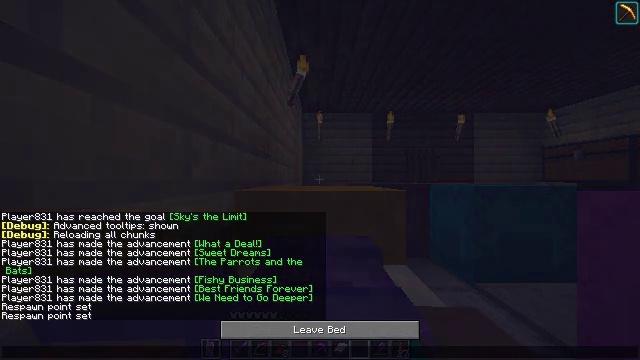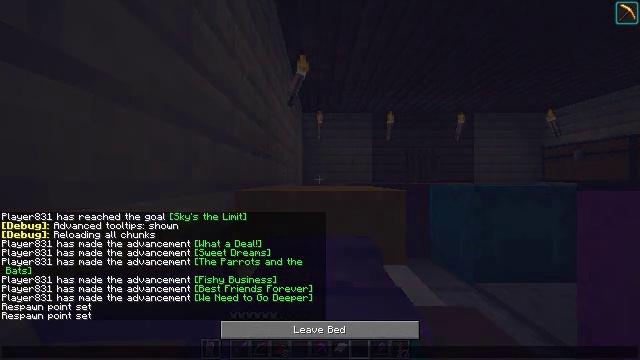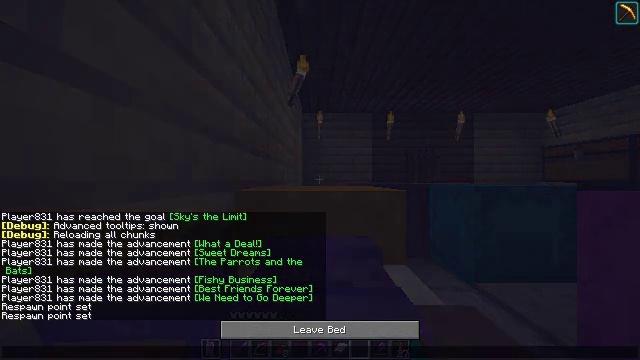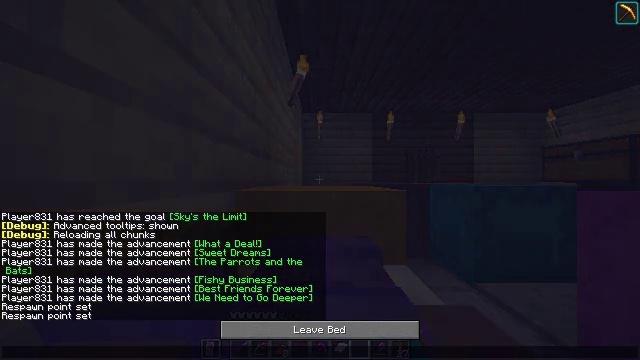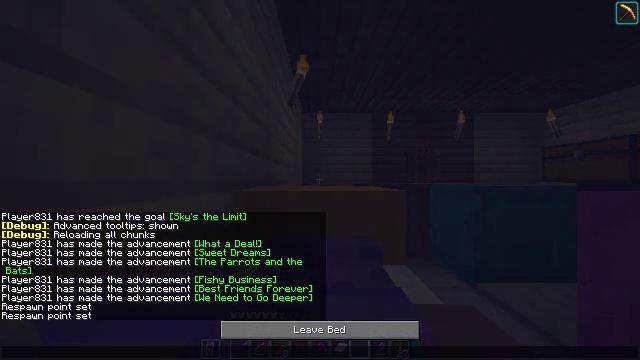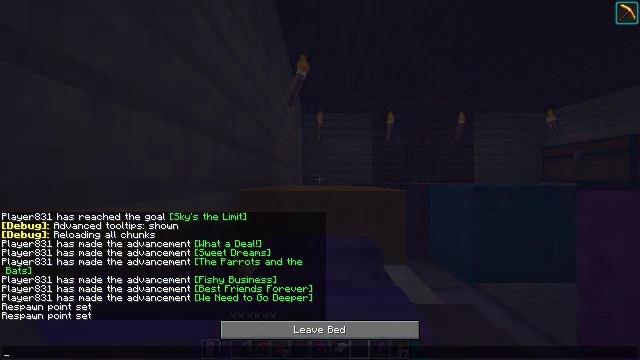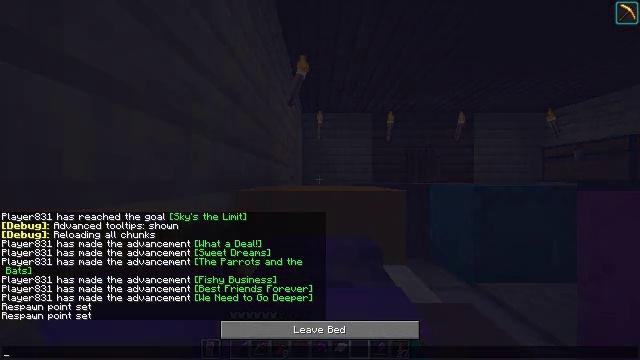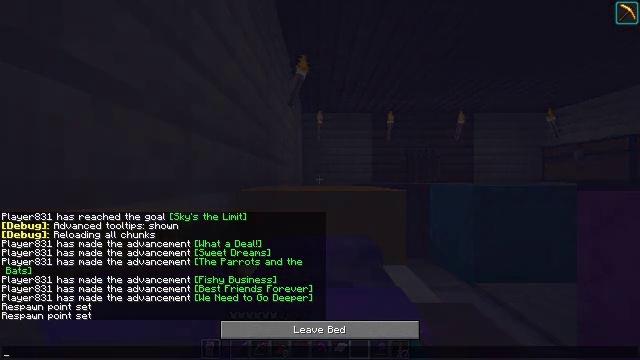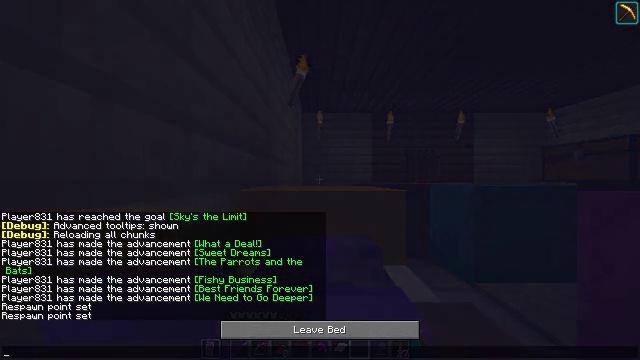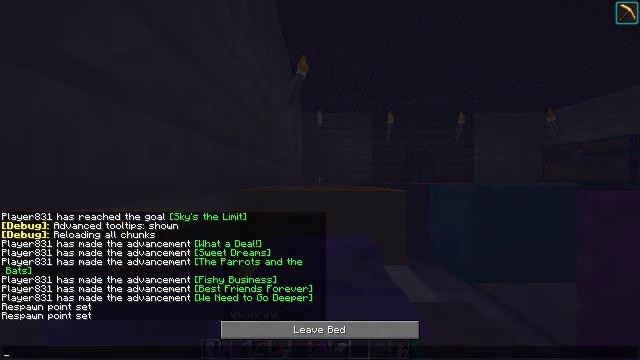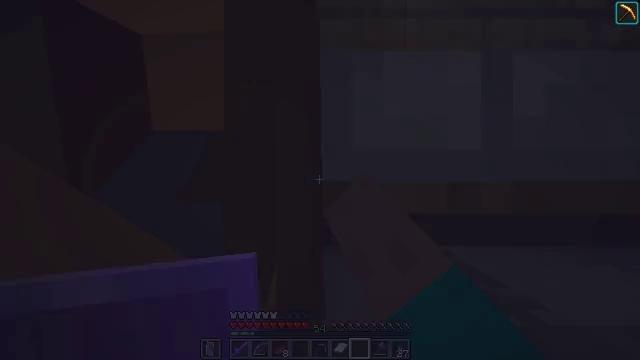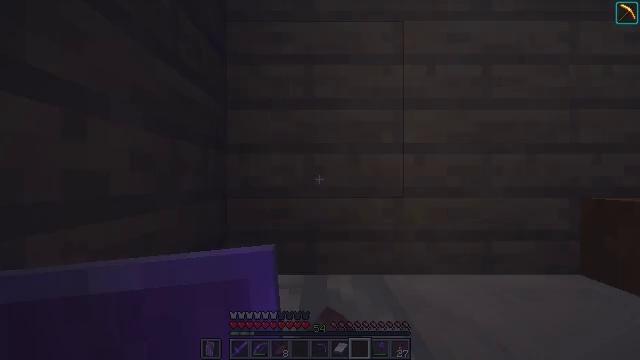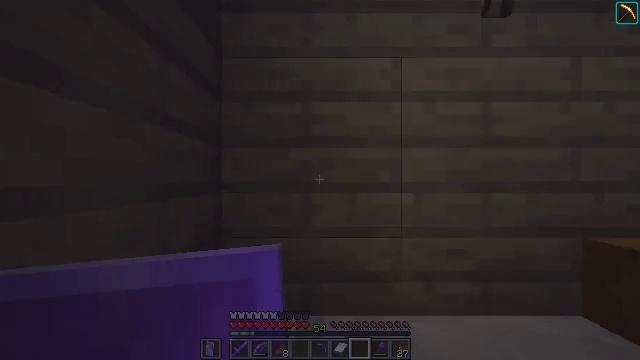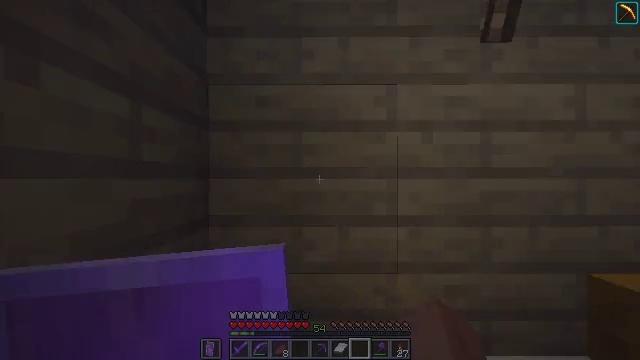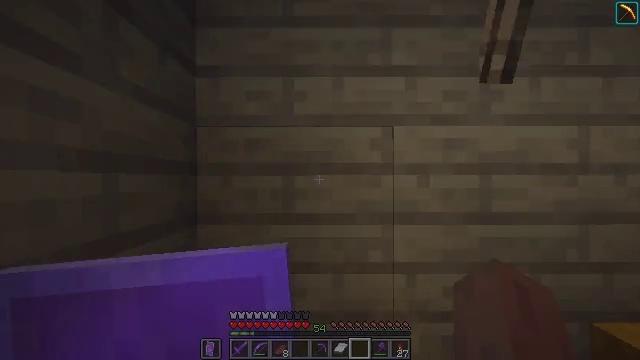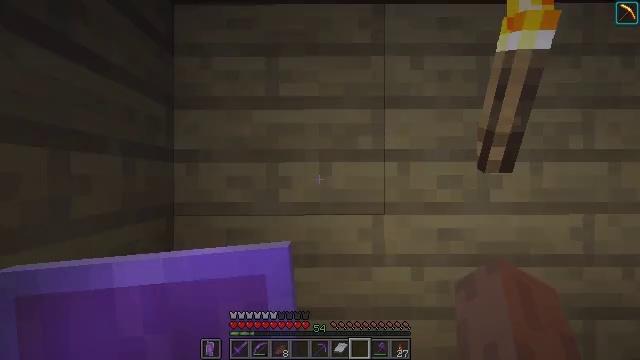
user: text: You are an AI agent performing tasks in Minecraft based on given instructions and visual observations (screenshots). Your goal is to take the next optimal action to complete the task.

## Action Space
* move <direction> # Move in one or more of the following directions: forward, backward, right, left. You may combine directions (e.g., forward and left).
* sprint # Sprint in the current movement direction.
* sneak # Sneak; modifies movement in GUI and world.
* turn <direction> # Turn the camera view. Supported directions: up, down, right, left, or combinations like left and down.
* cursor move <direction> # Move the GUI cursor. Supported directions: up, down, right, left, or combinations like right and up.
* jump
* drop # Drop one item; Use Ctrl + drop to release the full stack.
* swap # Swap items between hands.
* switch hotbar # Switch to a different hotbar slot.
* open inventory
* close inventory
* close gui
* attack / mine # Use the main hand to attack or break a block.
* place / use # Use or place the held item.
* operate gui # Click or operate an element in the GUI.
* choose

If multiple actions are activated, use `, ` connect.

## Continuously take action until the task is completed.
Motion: motion action
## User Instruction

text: Use the crafting table to produce paper.
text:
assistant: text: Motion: no_op
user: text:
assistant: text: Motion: no_op
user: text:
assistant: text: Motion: no_op
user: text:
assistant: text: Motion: no_op
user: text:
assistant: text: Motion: no_op
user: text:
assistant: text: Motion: no_op
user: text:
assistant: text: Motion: no_op
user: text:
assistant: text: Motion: no_op
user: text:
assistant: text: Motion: no_op
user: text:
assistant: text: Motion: no_op
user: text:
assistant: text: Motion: no_op
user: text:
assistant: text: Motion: no_op
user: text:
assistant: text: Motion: no_op
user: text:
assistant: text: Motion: no_op
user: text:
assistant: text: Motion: no_op
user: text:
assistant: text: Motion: no_op
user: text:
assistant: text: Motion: no_op
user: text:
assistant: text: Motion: no_op
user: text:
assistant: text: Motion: no_op
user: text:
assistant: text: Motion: no_op
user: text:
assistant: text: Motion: no_op
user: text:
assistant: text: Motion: no_op
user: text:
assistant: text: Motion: no_op
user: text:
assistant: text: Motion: no_op
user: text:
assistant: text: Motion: no_op
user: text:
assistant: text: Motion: no_op
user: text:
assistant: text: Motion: no_op
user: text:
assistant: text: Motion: no_op
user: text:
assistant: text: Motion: no_op
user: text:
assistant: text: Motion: no_op